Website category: sports
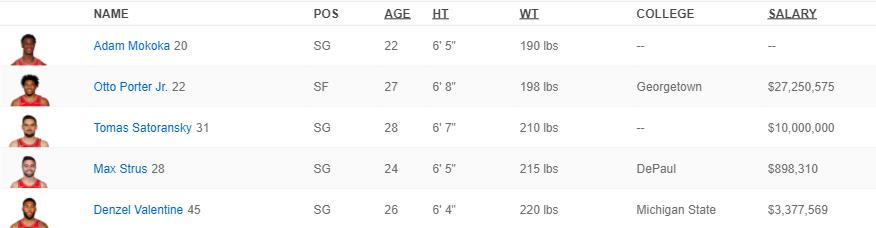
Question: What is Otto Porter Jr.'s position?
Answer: SF

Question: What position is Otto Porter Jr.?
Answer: SF

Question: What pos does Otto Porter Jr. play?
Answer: SF

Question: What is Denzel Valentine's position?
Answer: SG

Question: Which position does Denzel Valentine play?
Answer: SG

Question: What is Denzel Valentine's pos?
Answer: SG

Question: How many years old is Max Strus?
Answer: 24

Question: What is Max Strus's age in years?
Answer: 24

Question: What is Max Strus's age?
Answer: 24

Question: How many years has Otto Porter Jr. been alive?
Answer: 27

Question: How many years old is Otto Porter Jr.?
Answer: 27

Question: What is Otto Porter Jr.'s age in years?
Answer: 27

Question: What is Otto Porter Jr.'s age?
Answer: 27

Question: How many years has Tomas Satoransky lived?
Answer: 28

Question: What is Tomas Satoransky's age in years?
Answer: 28

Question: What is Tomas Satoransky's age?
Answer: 28

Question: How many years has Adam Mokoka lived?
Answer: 22

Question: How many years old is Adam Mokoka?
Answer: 22

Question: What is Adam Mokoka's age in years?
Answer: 22

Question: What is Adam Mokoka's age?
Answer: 22

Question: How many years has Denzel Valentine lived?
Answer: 26

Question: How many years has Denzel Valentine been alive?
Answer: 26

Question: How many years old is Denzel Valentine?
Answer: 26

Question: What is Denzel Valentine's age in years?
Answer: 26

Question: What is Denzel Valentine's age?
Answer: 26

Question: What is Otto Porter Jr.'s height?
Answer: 6' 8"

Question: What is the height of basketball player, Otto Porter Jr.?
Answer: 6' 8"

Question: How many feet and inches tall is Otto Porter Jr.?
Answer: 6' 8"

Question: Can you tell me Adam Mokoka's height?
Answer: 6' 5"

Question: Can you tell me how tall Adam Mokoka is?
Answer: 6' 5"

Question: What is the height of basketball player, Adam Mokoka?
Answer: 6' 5"

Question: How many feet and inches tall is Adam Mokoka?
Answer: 6' 5"

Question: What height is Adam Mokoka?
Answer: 6' 5"

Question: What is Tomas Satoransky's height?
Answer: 6' 7"

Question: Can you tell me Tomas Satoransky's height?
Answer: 6' 7"

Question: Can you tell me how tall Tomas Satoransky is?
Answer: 6' 7"

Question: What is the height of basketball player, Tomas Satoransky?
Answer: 6' 7"

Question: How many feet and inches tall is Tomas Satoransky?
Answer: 6' 7"

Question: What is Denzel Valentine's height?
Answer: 6' 4"

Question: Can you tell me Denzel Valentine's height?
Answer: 6' 4"

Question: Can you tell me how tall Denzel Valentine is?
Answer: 6' 4"

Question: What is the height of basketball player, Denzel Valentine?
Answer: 6' 4"

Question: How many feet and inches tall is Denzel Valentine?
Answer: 6' 4"

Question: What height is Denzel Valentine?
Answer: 6' 4"

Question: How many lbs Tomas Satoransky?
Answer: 210 lbs

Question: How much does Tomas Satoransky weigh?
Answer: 210 lbs

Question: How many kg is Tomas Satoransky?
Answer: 210 lbs

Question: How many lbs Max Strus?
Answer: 215 lbs

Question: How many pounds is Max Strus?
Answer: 215 lbs

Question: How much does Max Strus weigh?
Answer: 215 lbs

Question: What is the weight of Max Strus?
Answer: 215 lbs

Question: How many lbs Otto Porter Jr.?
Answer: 198 lbs

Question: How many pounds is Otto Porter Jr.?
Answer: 198 lbs

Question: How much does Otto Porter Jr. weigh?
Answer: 198 lbs

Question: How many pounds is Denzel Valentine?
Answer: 220 lbs

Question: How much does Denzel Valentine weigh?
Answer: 220 lbs

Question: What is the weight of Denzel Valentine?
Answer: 220 lbs

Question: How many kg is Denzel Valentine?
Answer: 220 lbs

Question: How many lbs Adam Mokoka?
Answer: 190 lbs

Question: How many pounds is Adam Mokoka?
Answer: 190 lbs

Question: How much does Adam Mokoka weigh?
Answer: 190 lbs

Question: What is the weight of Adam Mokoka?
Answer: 190 lbs

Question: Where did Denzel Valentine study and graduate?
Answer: Michigan State

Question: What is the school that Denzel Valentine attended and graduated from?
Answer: Michigan State